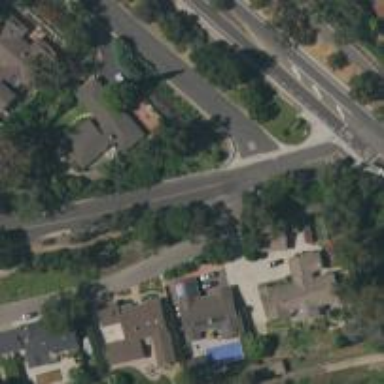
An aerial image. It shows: Residential road.